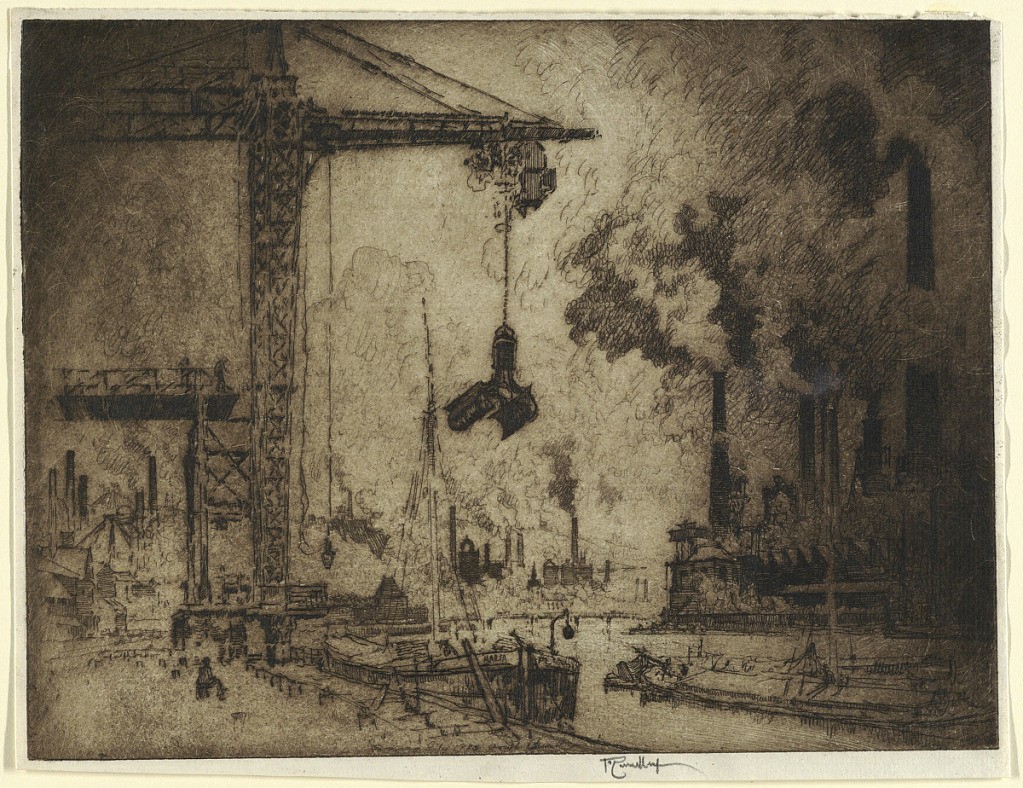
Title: The Grip, Serang
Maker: Joseph Pennell, American, active England, 1857–1926
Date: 1910
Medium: Etching in black ink on paper
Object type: Print
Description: Modern steel plant, showing great cranes in the middle distance. Smoke belches from stacks in the distance, across a river.